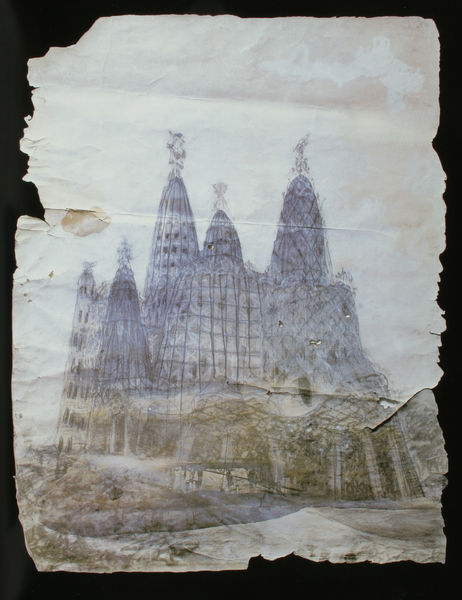
Titel: Skizze von der Außenansicht der Kapelle Santa Coloma für die Siedlung Güell
Künstler: Antonio Gaudí
Schlagwörter: blau, himmel, weiß, aquarell, grün, himmerl, landschaft, menschen, ausschnitt, fenster, glas, grau, hell, hintergrund, laternen, licht, schwarz, skizze, strasse, säule, säulen, tür, zeichnung, gebäude, haus, schloss, wiese, alt, wand, architektur, falten, stein, zerrissen, gitter, kirche, boden, familie, spitzen, blatt, turm, skulptur, statue, papier, fassade, perspektive, gipfel, risse, vergilbt, figuren, kuppel, romantik, gefaltet, jugendstil, detail, verzierung, hoch, tor, aufsicht, eingang, eisen, messing, zettel, burg, kirch, kuppeln, moschee, religion, türme, palast, dom, kegel, linie, halbmond, stich, seite, entwurf, gaudi, arkaden, kathedrale, fleck, rolle, ecken, flecken, pergament, kaputt, statuen, märchen, vision, durchsichtig, konstruktion, kapelle, wetterfahne, plan, ausriss, glaspalast, phantasie, fantasie, netz, metal, bau, abriss, riss, abgerissen, froschperspektive, kolonade, plat, vorschlag, flecke, tum, knicke, schäden, gerissen, knittern, bildrand, abgefressen, dim, glasd, grla, pdflanzen, rgrau, barcelona, zerknüllt, barcelone, zerknittern, la familia, sacradea